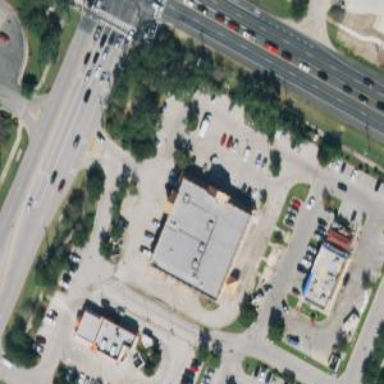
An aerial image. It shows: Retail building.